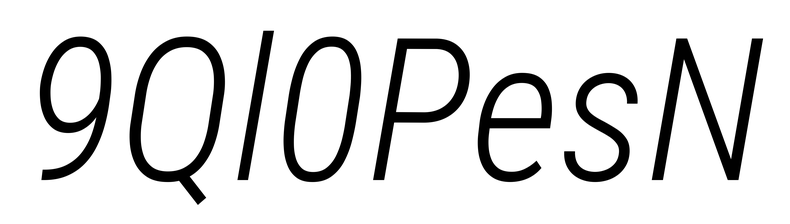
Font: Roboto-Italic_Condensed_Light_Italic